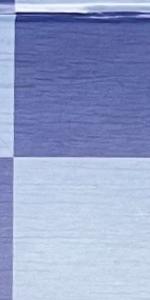
Label: Empty